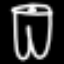
Label: pants